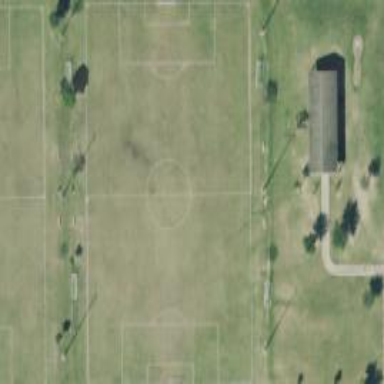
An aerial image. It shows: Soccer pitch for leisureland activities.